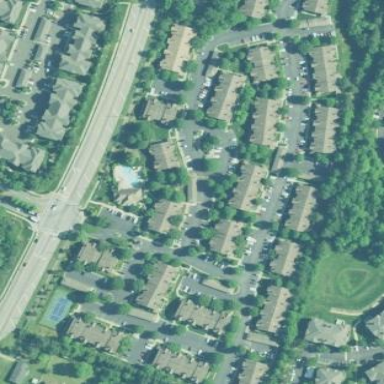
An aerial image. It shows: Residential neighbourhood.